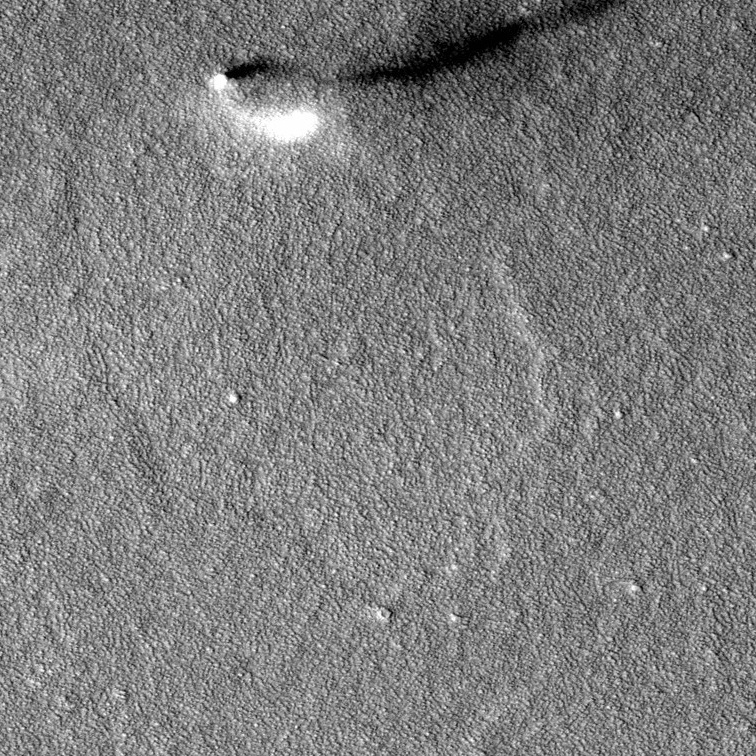
Label: dustdevil